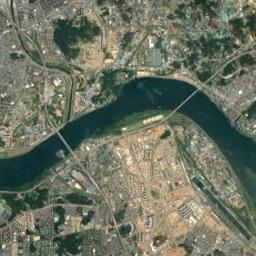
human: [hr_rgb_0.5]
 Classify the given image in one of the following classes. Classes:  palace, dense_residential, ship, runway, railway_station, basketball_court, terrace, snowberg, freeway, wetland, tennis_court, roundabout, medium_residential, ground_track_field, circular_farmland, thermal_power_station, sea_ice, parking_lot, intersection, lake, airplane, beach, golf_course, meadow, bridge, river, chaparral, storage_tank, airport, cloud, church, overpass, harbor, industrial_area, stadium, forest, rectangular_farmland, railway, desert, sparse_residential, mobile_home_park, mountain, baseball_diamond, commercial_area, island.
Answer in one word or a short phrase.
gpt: river